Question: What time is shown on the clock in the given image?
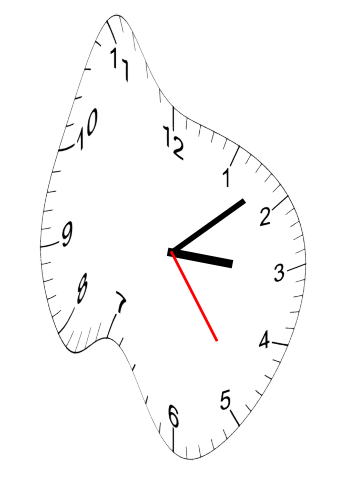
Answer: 03:08:24